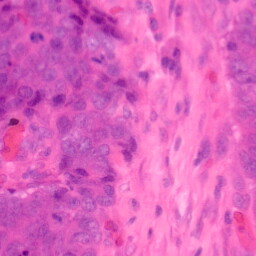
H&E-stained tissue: Colon